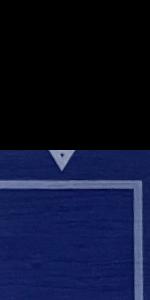
Label: Empty